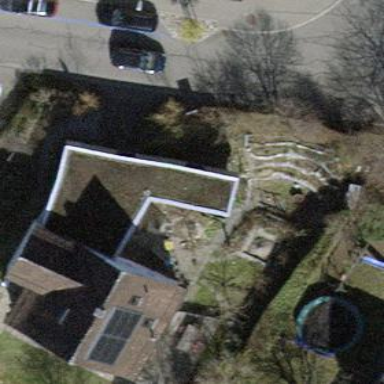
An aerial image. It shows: Part of building.